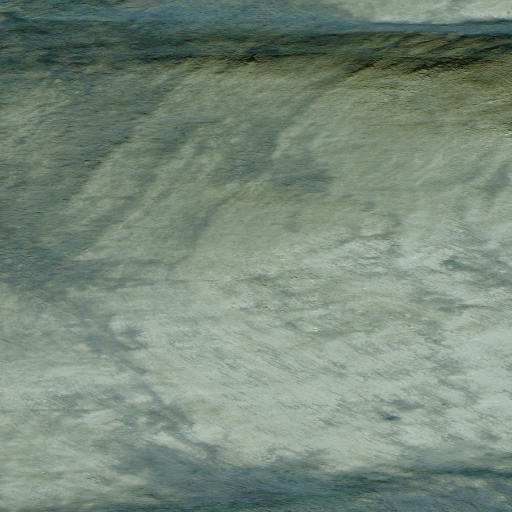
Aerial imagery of mountains in Alaska named Angayukalik Hills containing only unknown